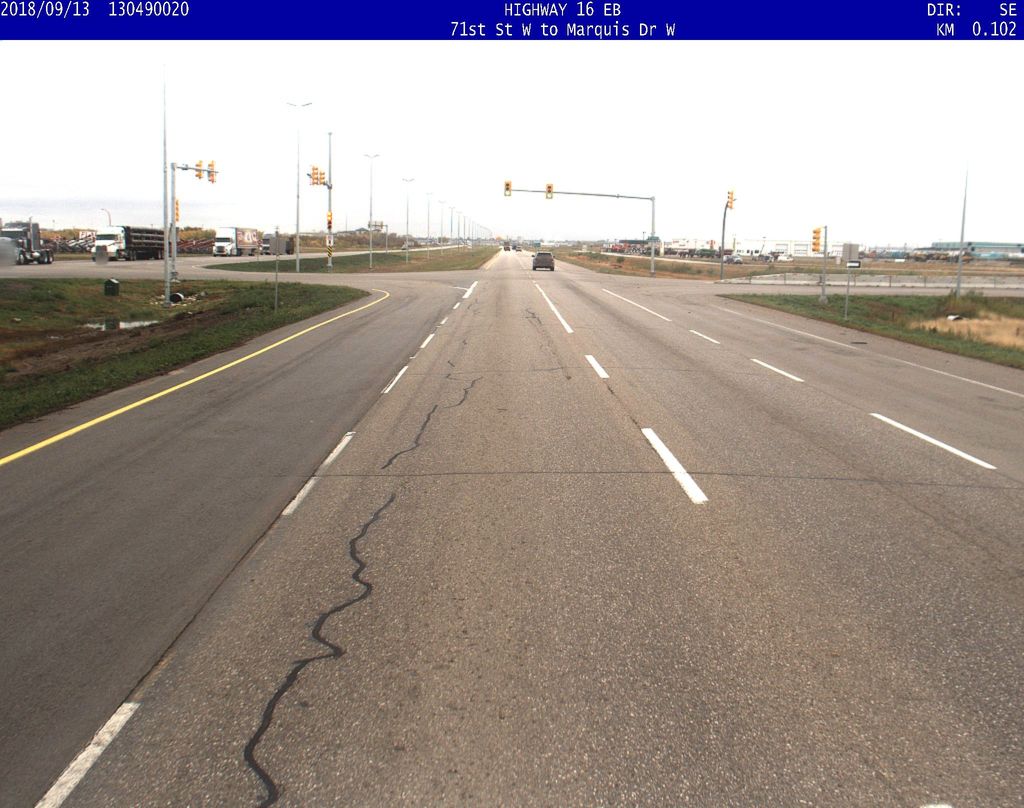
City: saskatoon